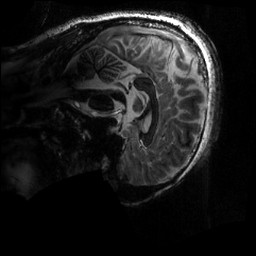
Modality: MP2RAGE
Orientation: sagittal
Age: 20
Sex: male
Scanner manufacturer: siemens
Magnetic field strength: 6.98 T
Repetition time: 6 s
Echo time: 0.00283 s